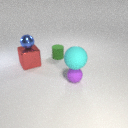
large red metal cube behind small purple rubber sphere